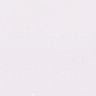
Metastatic tissue present: no